Question:
This is the BLAST(Basic Local Alignment Search Tool) graph. How can I calculate its time complexity?
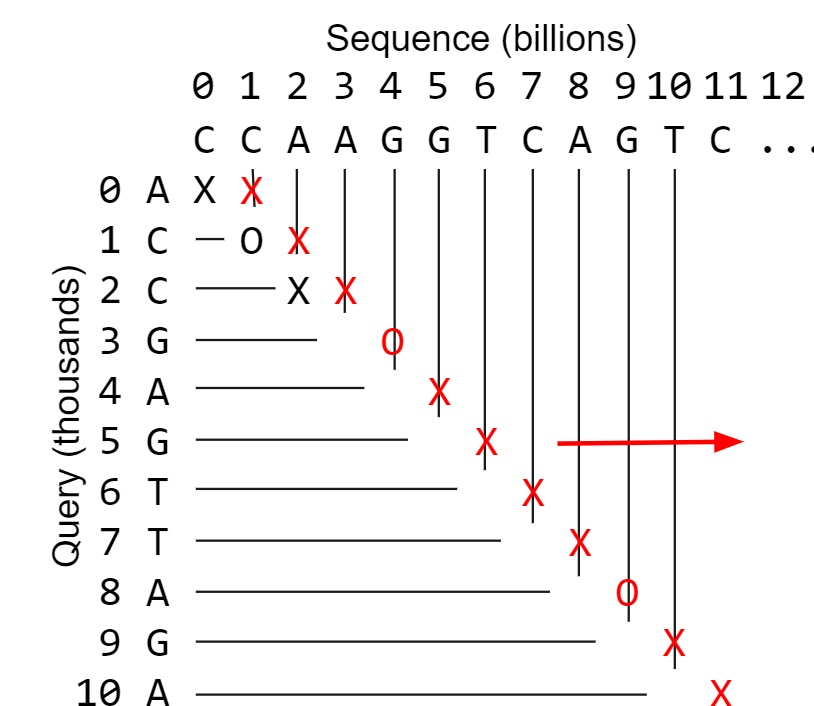
Answer: BLAST algorithm steps:
- Creating a list of words of length W of the query sequence.- Search for W words in the database.- Elongation of hit sequences, ie those found, and assignment of a score. These sequences will be given by a local alignment.- Taking the so called HSP (High-scoring Segment Pair).
The First step take time O(n), where n is the number of element in the sequence.
The Second step is another loop on the words created in the first step ( upperbound n) so time O(n)
The Third step assign an hit score. This could be done only letter by letter so the time complexity is O(n*m) where m is the number of letter in the query word. As upper bound we can say that the time is O(n^2)
The fourth step is a simple cycle over the score obtained, so ever O(n).
In conclusion the algorithm could be assimilated to O(n^2), in the case m << n, we could say O(n*m). the lower bound is O(n).